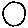
Label: circle